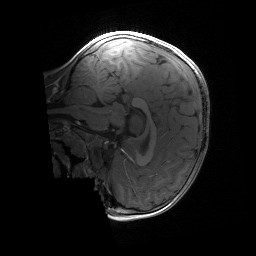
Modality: T1w
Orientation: sagittal
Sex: male
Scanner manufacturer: siemens
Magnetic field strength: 3 T
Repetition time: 1.9 s
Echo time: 0.00243 s